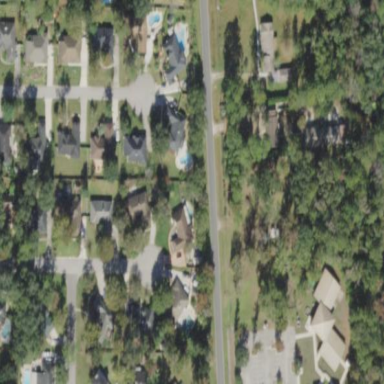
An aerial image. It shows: Residential area composed of single-family homes.